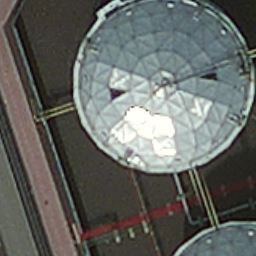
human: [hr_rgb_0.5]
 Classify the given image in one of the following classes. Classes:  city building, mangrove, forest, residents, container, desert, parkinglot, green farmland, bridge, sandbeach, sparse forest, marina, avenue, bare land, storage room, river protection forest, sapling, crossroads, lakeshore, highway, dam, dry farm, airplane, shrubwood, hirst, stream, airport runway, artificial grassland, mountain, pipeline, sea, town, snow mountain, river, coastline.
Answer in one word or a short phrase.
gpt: storage room